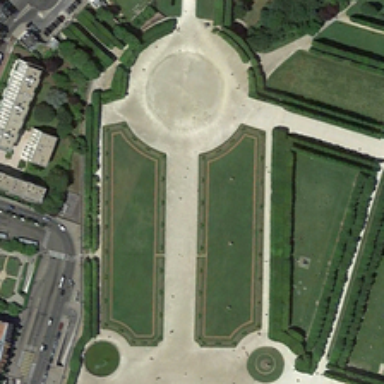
The center of the square is a circular area with green lawns .